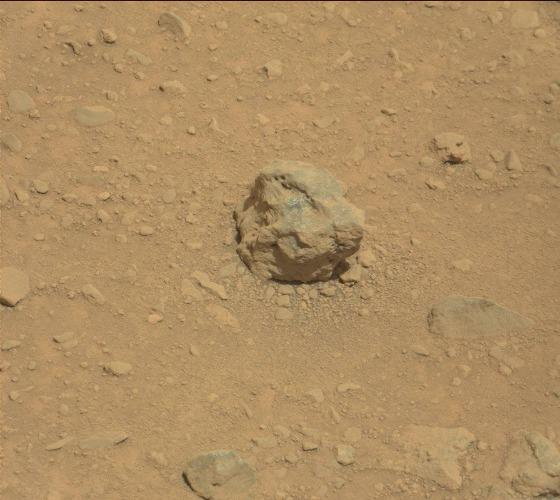
Terrain classes present: Bedrock, Gravel / Sand / Soil, Rock, Shadow